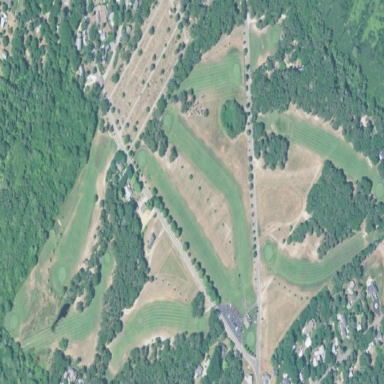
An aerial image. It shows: Golf course surrounded by greenery.